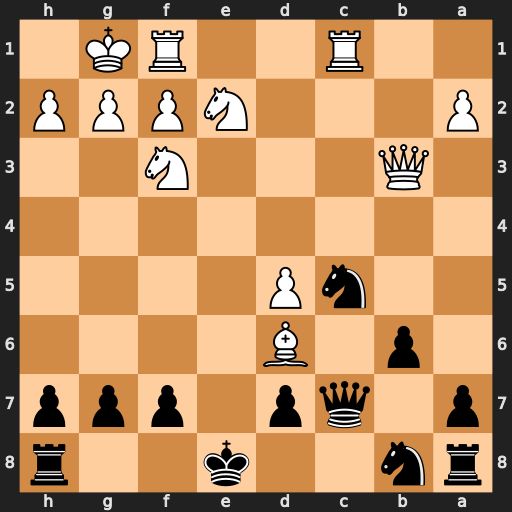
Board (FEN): rn2k2r/p1qp1ppp/1p1B4/2nP4/8/1Q3N2/P3NPPP/2R2RK1
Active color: b
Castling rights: kq
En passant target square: -
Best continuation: Qxd6 Rxc5 bxc5